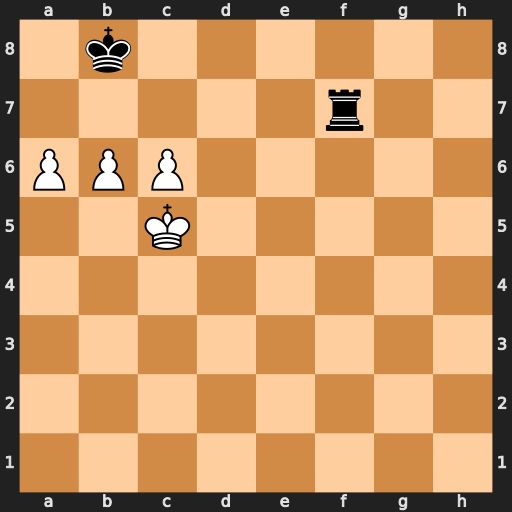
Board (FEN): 1k6/5r2/PPP5/2K5/8/8/8/8
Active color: w
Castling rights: -
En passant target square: -
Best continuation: a7+ Ka8 c7 Rf8 Kc6